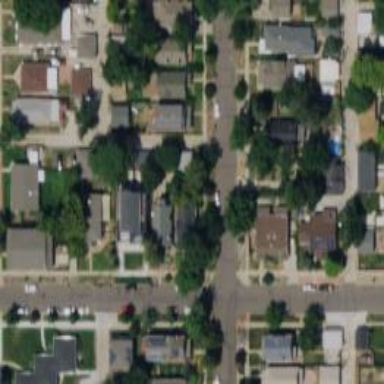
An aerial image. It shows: Residential road with separate sidewalk.